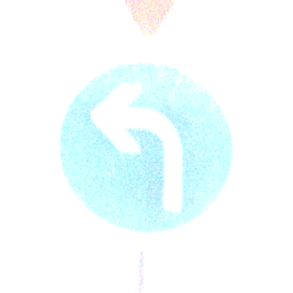
Verkehrszeichen: VorgeschriebeneFahrtrichtungLinks
Zusatzzeichen oben: VorfahrtGewaehren
Umgebung: Outdoor, RoadRail
Tageszeit: MorningAfternoon
Wetter: PartlyCloudy
Licht: Natural
Jahreszeit: NotSpecified
Kontrast: HighContrast